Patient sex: M
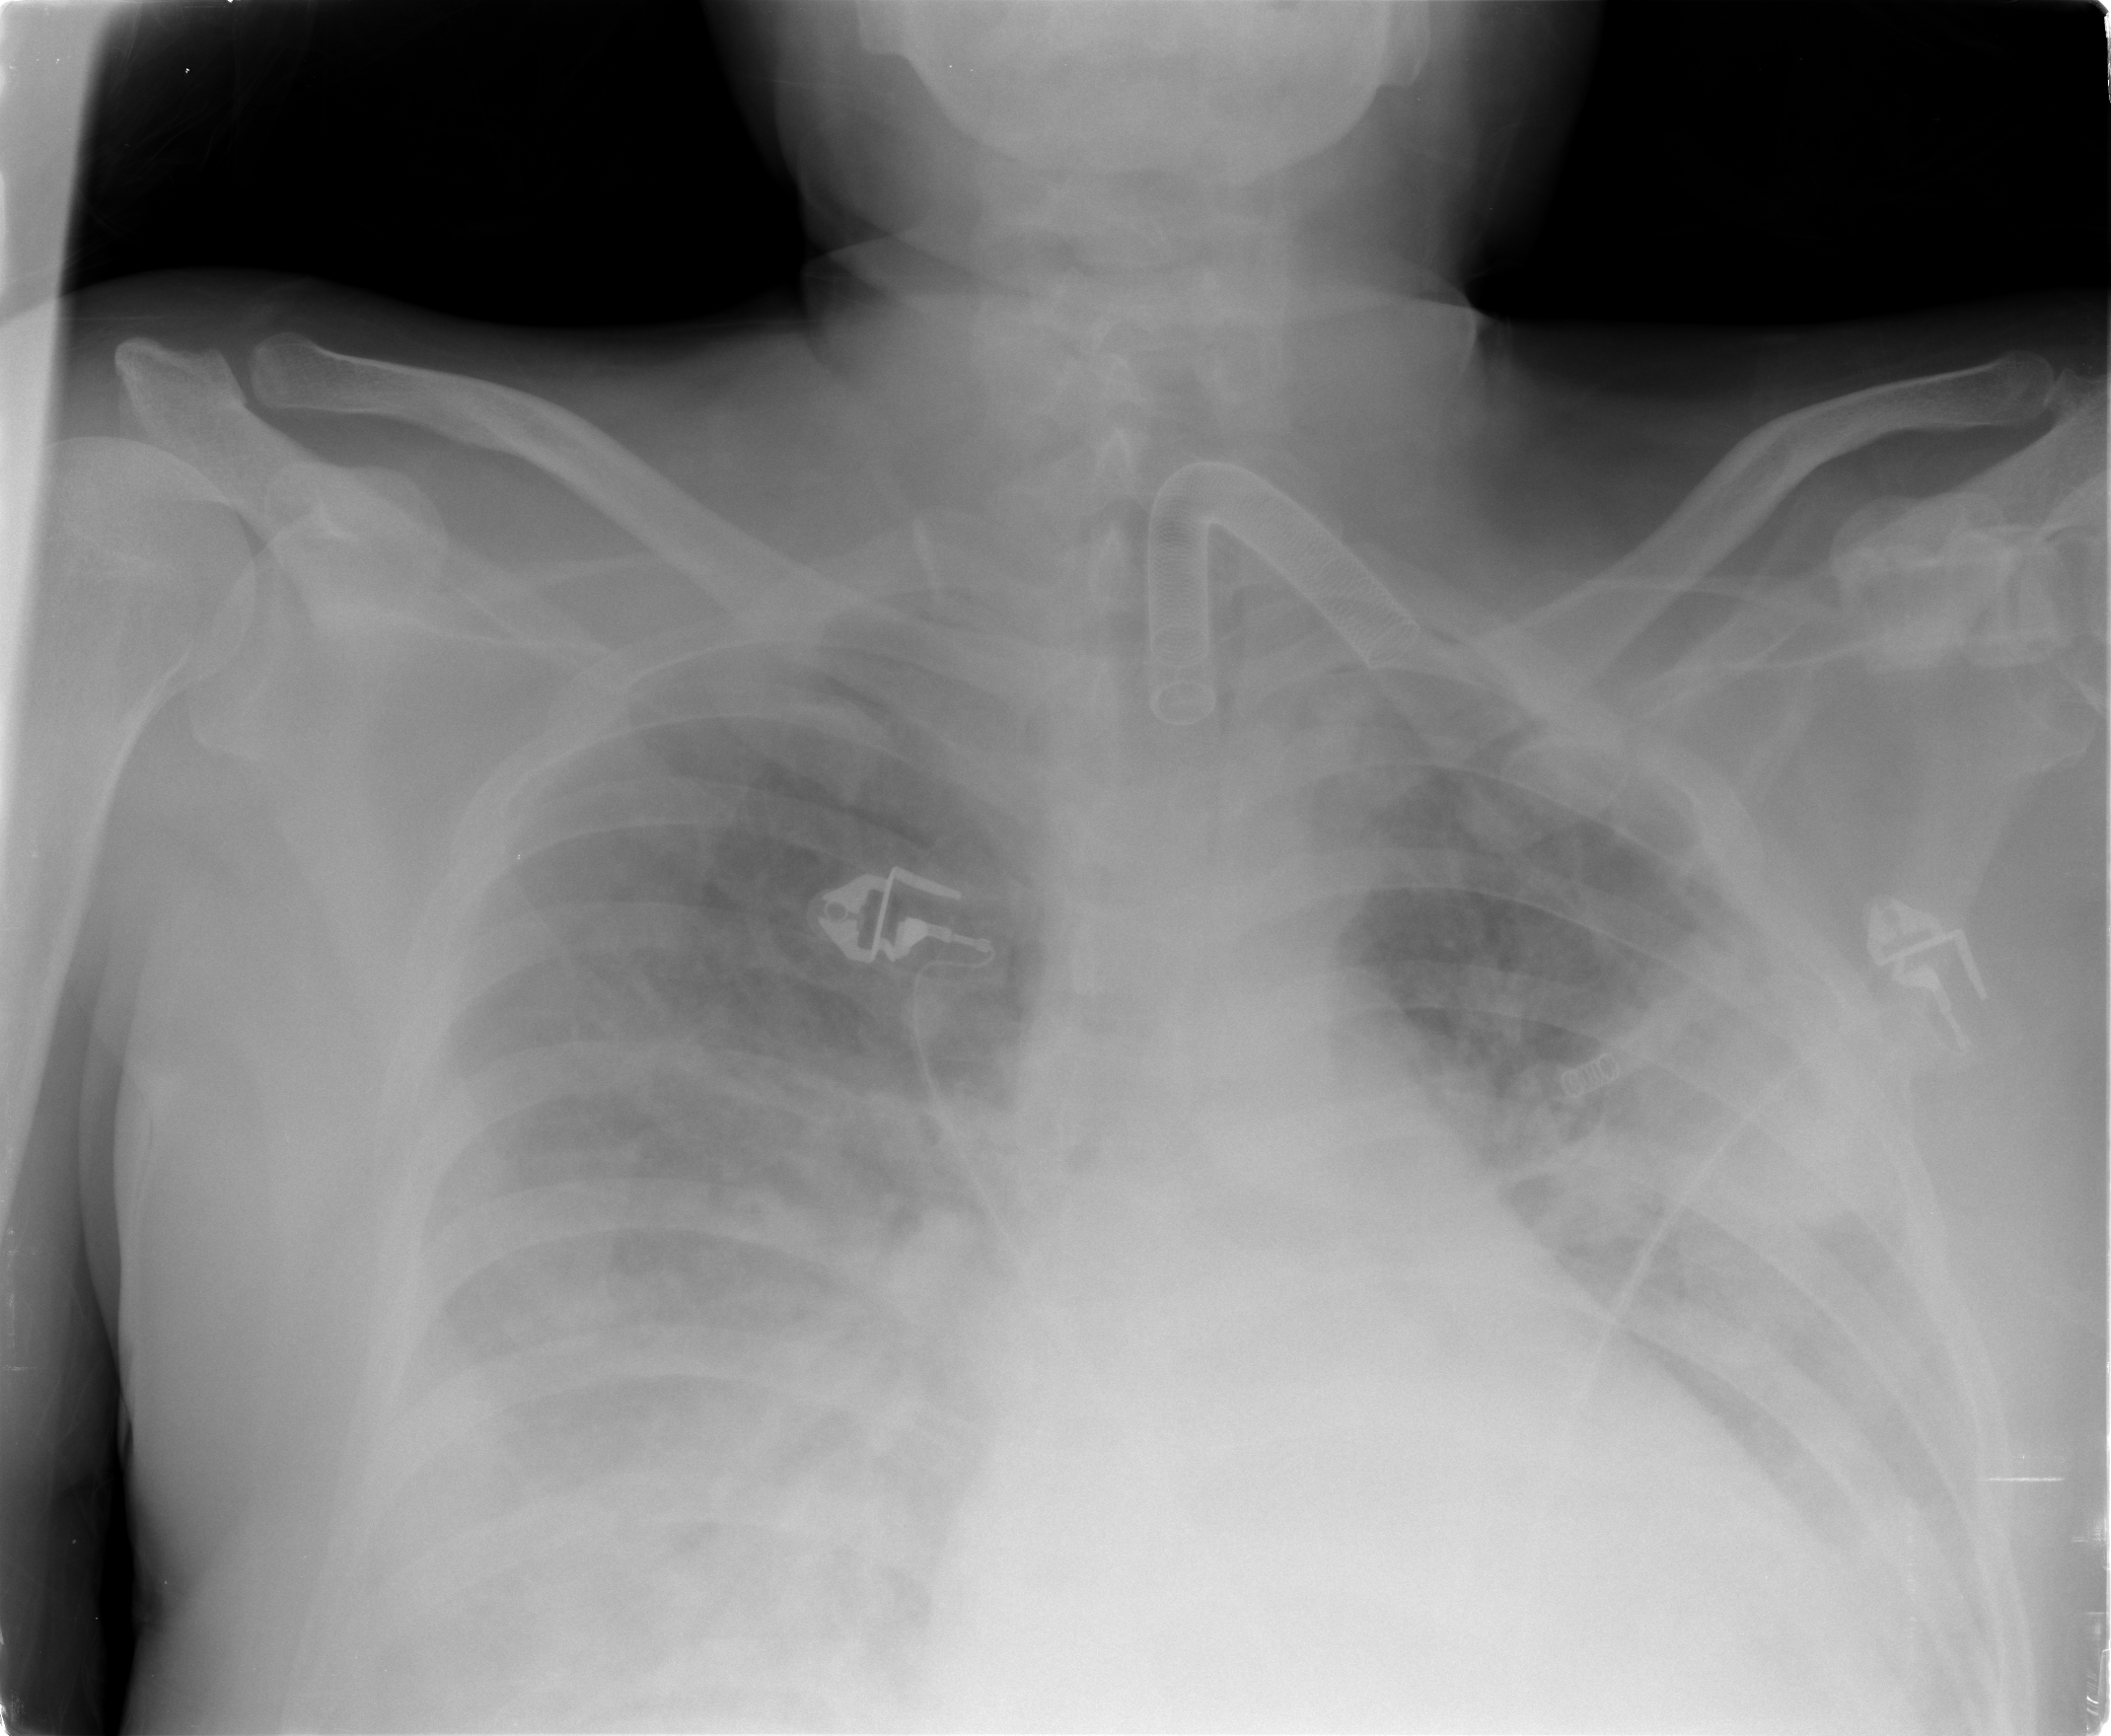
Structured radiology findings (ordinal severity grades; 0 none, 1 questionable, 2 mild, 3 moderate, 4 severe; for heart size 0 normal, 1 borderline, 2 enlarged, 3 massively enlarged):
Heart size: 2
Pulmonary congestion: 2
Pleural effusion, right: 2
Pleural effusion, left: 2
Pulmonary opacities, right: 3
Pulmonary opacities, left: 3
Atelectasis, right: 3
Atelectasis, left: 3